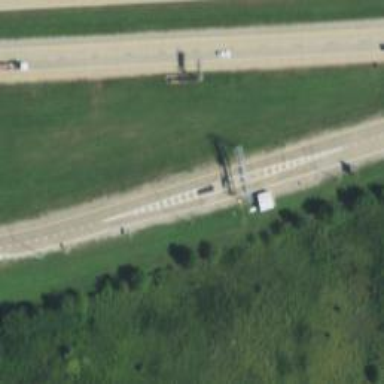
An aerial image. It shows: Toll gantry on the road.